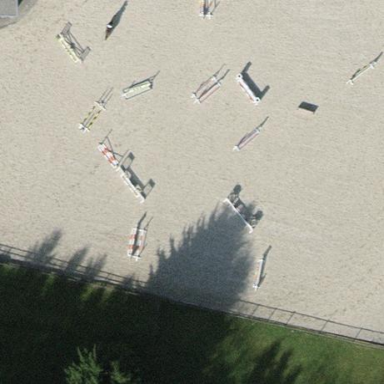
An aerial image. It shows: Equestrian pitch for leisure land sports.